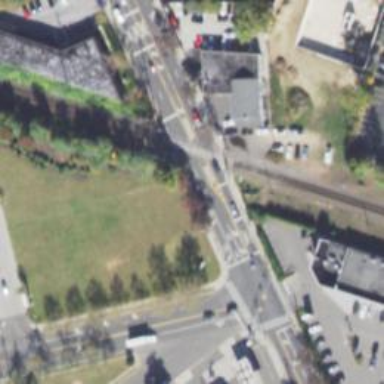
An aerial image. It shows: Railway crossing.